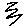
Label: zigzag